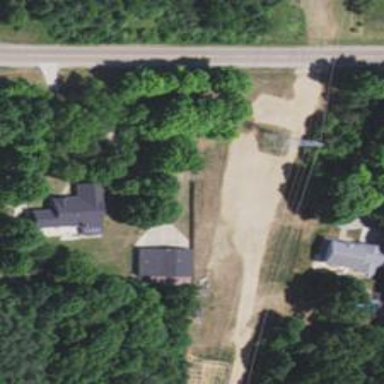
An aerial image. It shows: Driveway leading to service road.